Question: This is my css for a paypal sprite I have made..
Image below shows what we get in Internet Explorer and what we get in Firefox ..
The code to display the sprite is:
'''
.ppsprite {
background: url('/images/paypal_sprite.png')no-repeat scroll 0px 0px transparent;
width:200px;
height:100px;
position:absolute;
left:54px;
}
.ppsprite:hover {
background: url('/images/paypal_sprite.png')no-repeat scroll 0px -100px transparent;
}
'''
The code to display the sprite ( html )
'''
<input class="ppsprite" type="image" name="submit" alt="">
'''
The screenpic ( internet explorer and firefox )

The sprite works perfectly in all browsers, but you can see a shitty border in IE and a kind of missing image icon top left.
In chrome and safari, pretty much same ( but shows alt text on top of sprite )
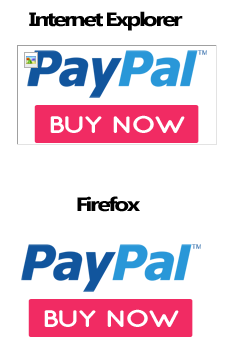
Answer: Add a src attribute to your input tag:
'''
<input class="ppsprite" type="image" name="submit" alt="" src="images/blank.gif">
'''
Just create a file called blank.gif
You don't need to do anything with it, just make sure it's in the right directory.